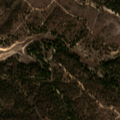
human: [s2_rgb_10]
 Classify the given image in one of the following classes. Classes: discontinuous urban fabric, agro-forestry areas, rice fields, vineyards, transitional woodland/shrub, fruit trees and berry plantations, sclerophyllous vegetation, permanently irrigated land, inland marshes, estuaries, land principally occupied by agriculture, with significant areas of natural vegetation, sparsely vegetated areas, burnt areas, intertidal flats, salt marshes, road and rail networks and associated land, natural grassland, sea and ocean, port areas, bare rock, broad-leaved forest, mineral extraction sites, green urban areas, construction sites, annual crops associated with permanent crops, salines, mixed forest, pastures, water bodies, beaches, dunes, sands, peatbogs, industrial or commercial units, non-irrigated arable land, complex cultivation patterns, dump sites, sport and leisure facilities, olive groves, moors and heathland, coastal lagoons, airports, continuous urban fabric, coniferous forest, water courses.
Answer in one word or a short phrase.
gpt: broad-leaved forest, transitional woodland/shrub, water bodies